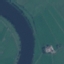
Land use / land cover class: River